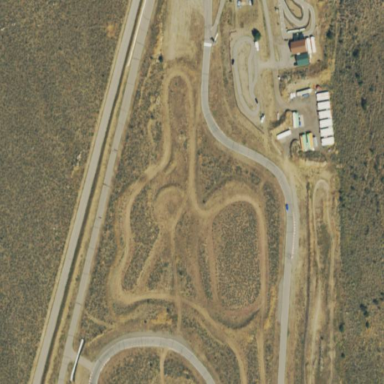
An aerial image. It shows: Motor sport raceway.